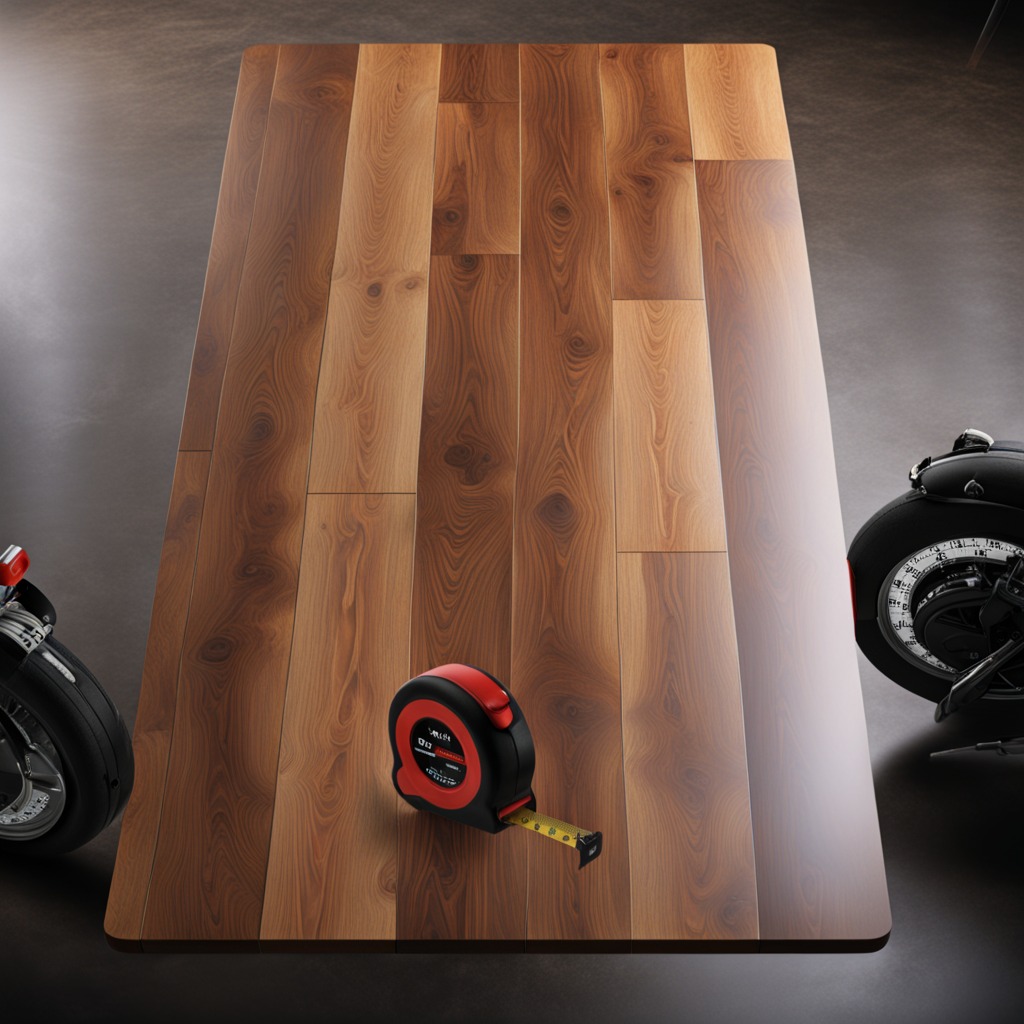
A measuring tape is lying on the table.